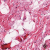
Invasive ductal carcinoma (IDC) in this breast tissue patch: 0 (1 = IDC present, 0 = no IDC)